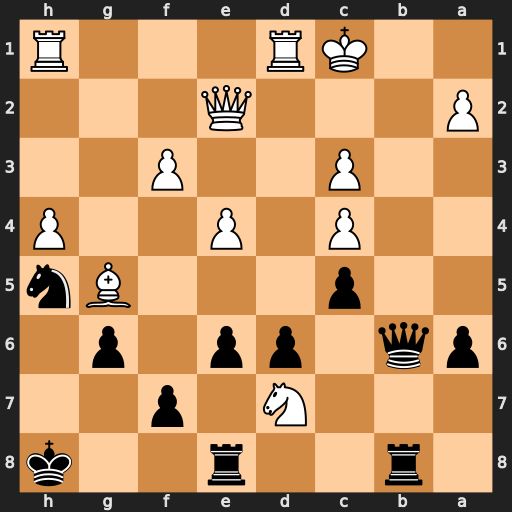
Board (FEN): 1r2r2k/3N1p2/pq1pp1p1/2p3Bn/2P1P2P/2P2P2/P3Q3/2KR3R
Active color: b
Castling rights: -
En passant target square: -
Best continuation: Qb1+ Kd2 Rb2+ Ke3 Rxe2+